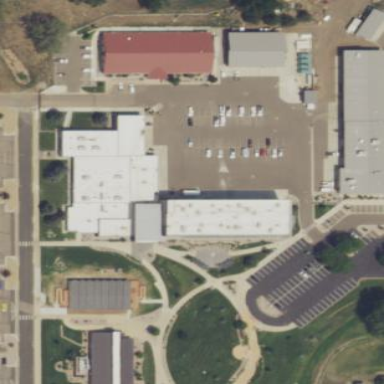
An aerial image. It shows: College building.